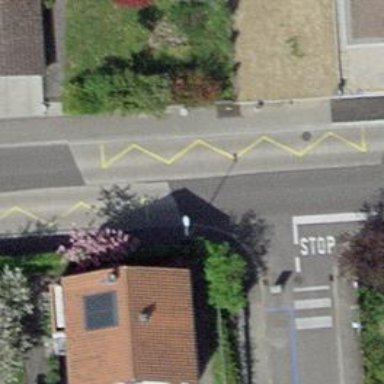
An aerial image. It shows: Bus stop with designated stop position for public transport.